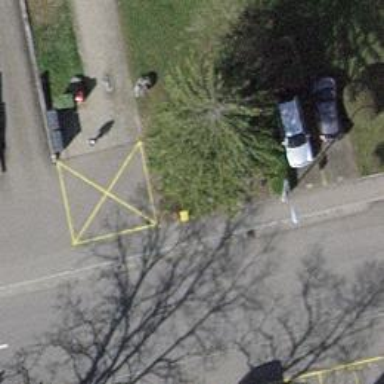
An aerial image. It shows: Post box.